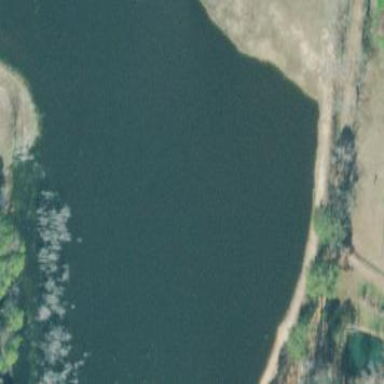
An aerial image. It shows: Natural reservoir of water.